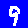
Digit: 9